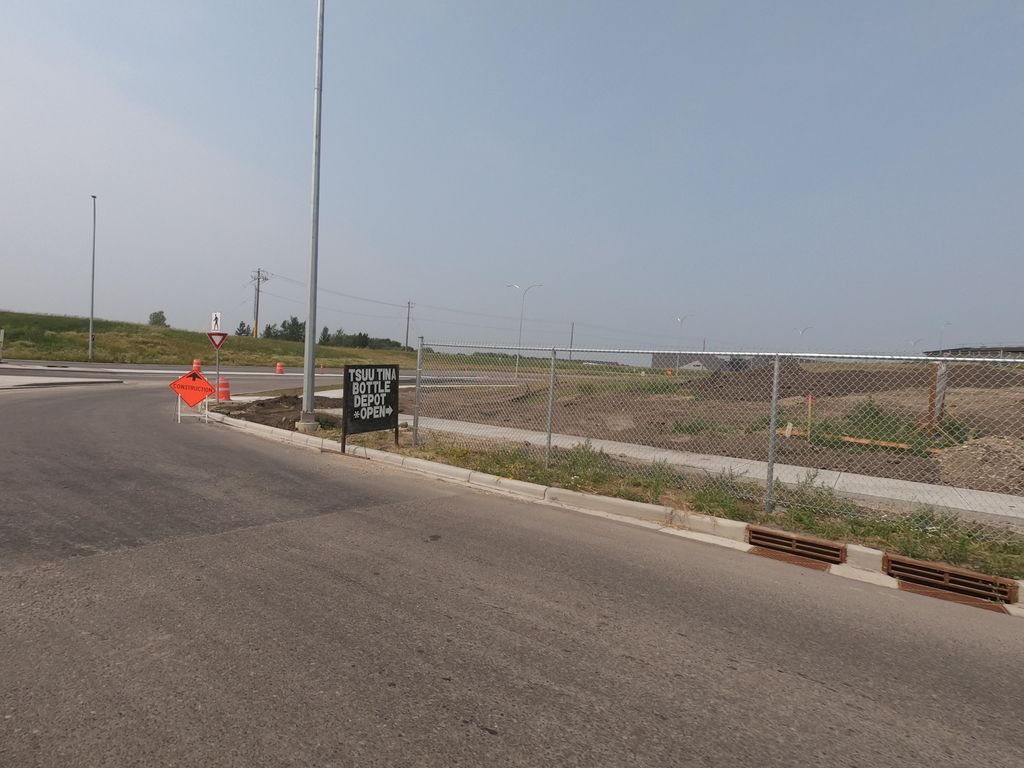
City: calgary